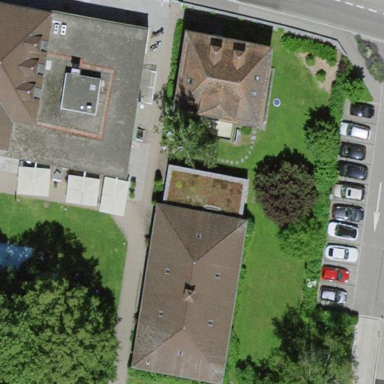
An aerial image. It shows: Chapel building.